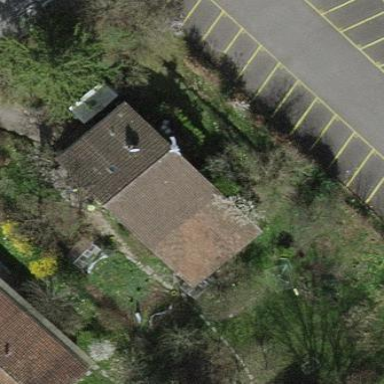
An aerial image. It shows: Garden enclosed by fence.